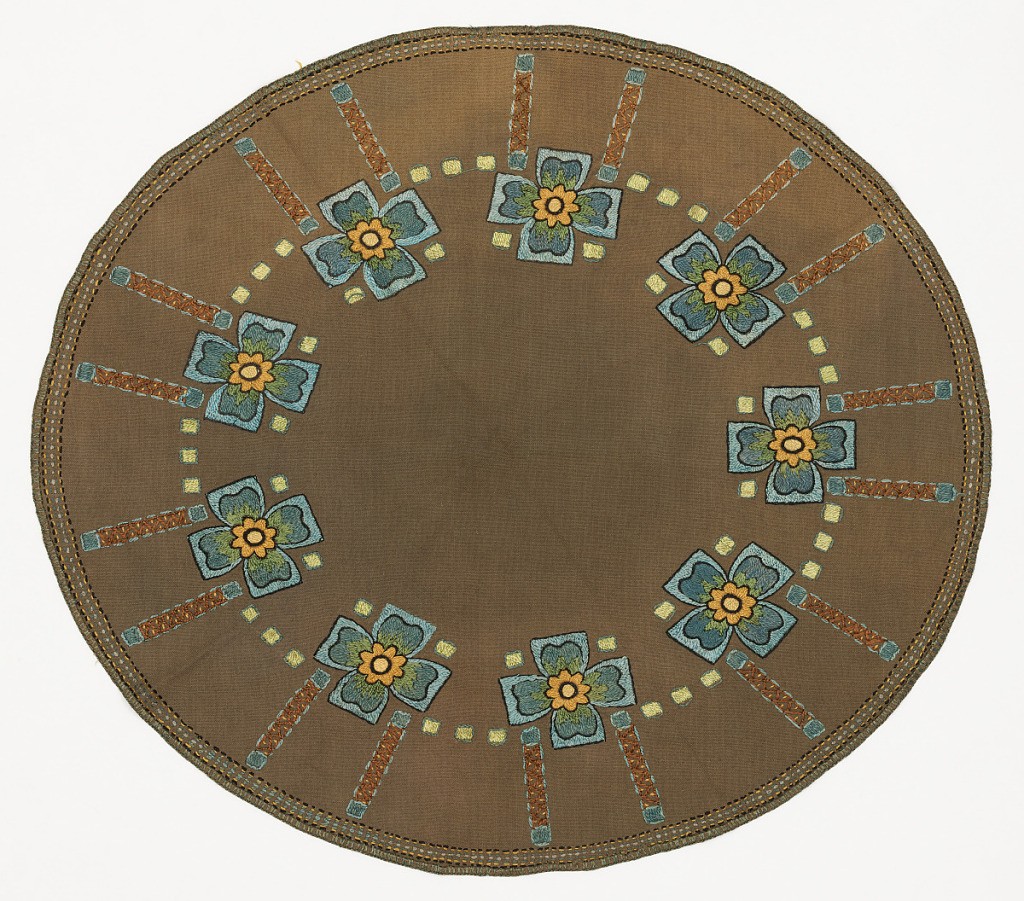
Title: Table round
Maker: Unknown
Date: ca. 1910
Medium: cotton, acetate Technique: embroidered on plain weave
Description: Grey table round with an inner border of yellow-green squares outlined in blue with radiating spokes embroidered in brown, gold and light blue. Within the inner border are light blue crosses outlined in black that contain lobed floral forms in darker blue with yellow and green centers. Made from an embroidery kit. See 5896.42.2019.